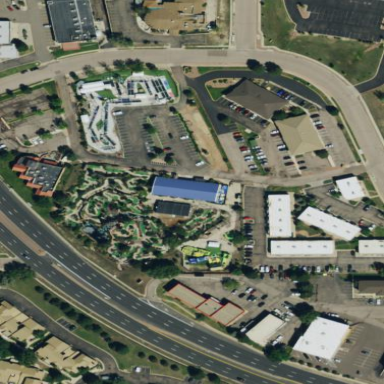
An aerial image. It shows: Religious area with miniature golf leisure land.